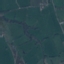
Land use / land cover class: Pasture